Question: I am trying to change 'select option' border but unable to do that, I have tried it many times but not find the proper solution. I have attached the screen shot .

'''
<head>
<style>
select option {
background:transparent;
border:0;
}
</style>
</head>
<body>
<select>
<option>hello</option>
<option>hello</option>
<option>hello</option>
<option>hello</option>
<option>hello</option>
</select>
</body>
'''
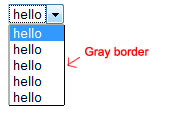
Answer: The dropdown of a select is part of what's called the <URL>, though there's not much in there regarding what you want.
Chrome has a few proprietary selectors to change shadowDOM elements, but not all. Firefox has even fewer (as far as I know), and Opera has none. IE is probably just as bad or worse.
Your best bet with compatibility in mind is to use a Jquery plugin to mimic the select using other HTML elements if you really want to style it. <URL>.